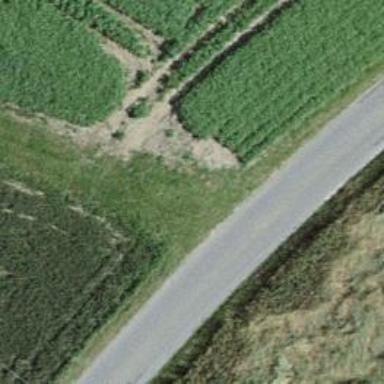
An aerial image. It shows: Unclassified road with asphalt surface.